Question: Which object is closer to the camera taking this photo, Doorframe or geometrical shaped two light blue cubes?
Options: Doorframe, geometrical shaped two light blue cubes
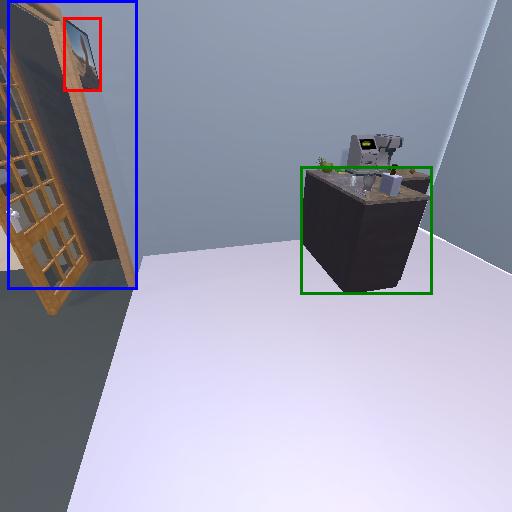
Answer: Doorframe